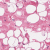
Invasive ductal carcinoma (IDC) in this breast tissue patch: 0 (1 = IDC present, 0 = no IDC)